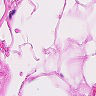
Metastatic tissue present: no